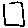
Label: square